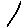
Label: line